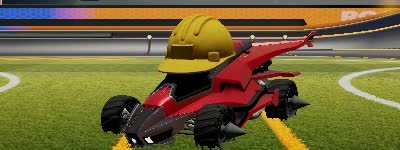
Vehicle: aftershock